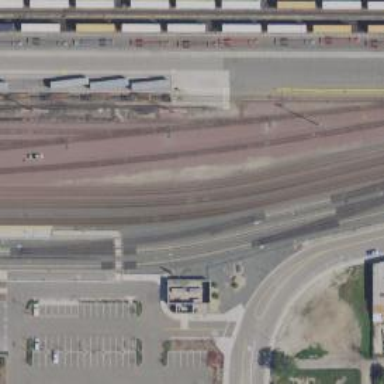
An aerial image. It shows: Railway yard.